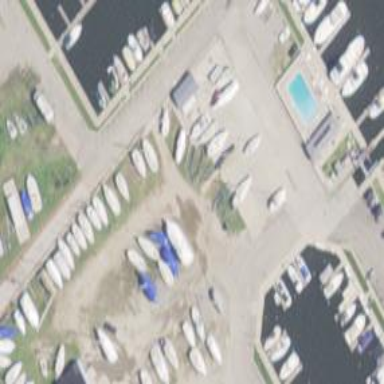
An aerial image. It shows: Marina on leisure land.